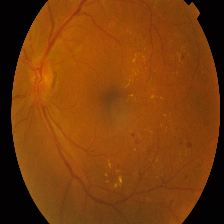
Diabetic retinopathy grade: Proliferative DR